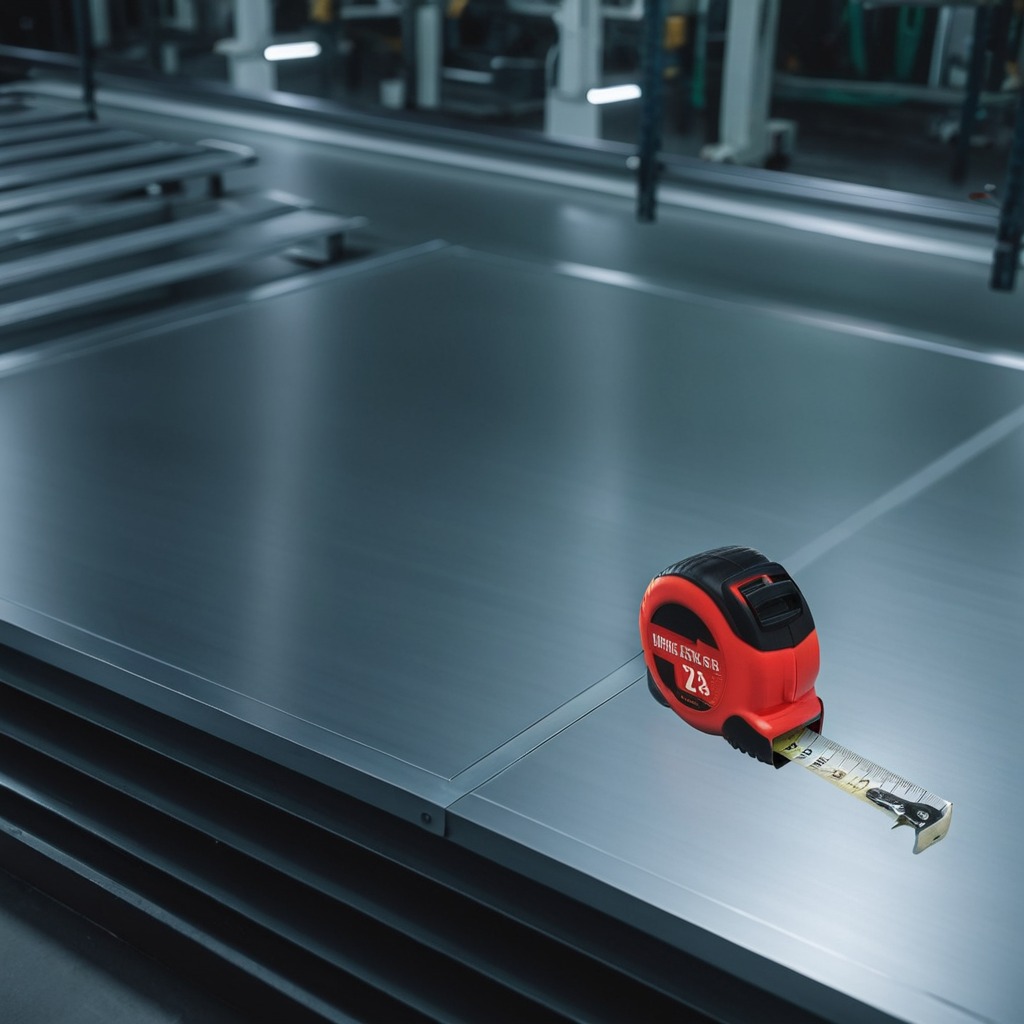
A measuring tape lies on the metal table in a machine shop under fluorescent lights.